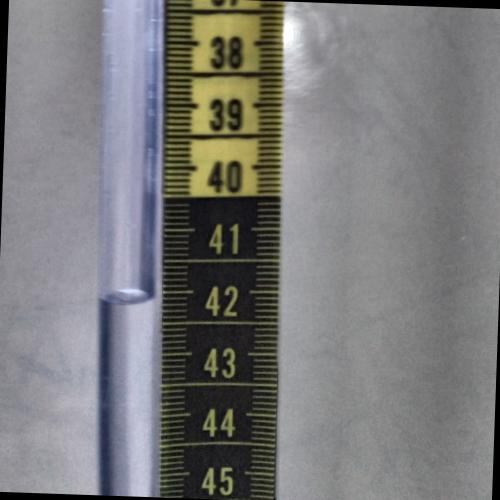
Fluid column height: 42.2 cm